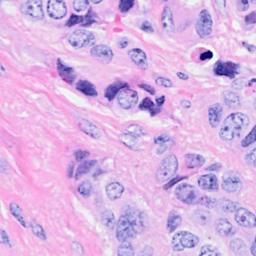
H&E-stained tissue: Breast